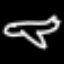
Label: airplane